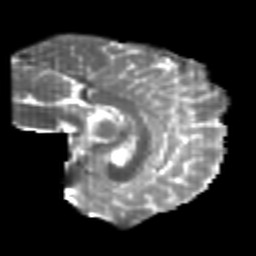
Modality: T2w
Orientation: sagittal
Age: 24
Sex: male
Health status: healthy
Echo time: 0.074 s